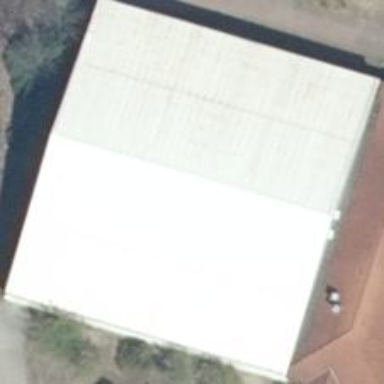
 catering to multiple sports activities."